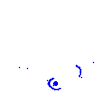
Particle: pion